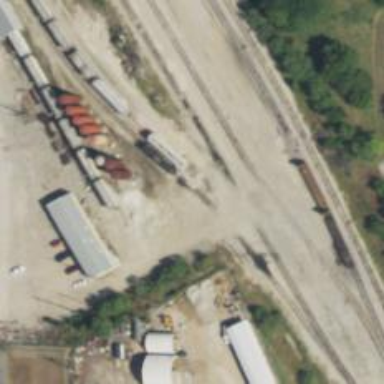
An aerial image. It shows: Railway siding with rails.